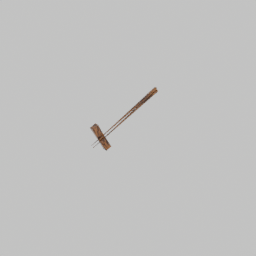
Label: tools